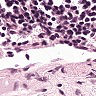
Metastatic tissue present: no